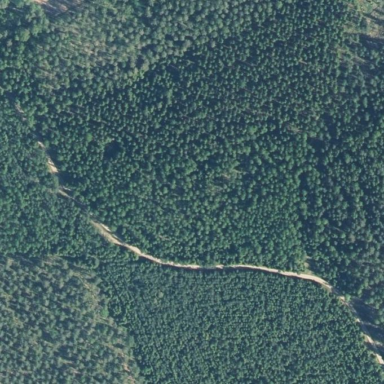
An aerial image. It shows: Forest area.